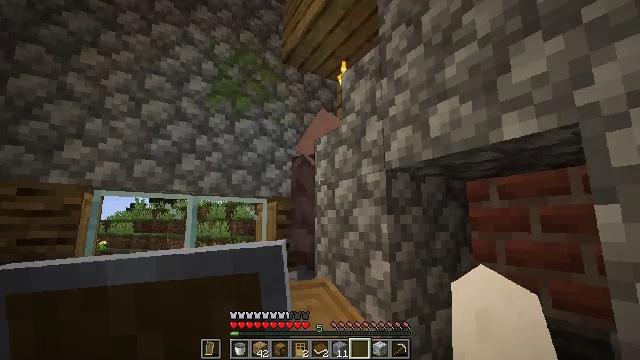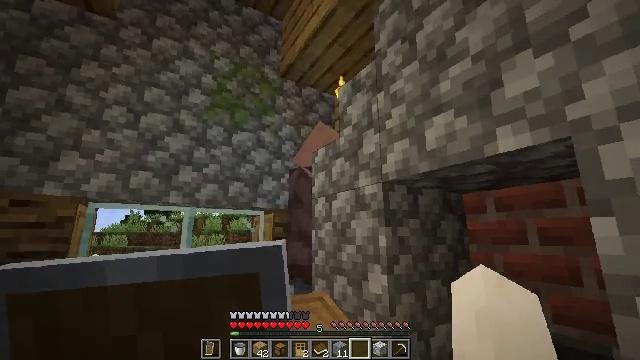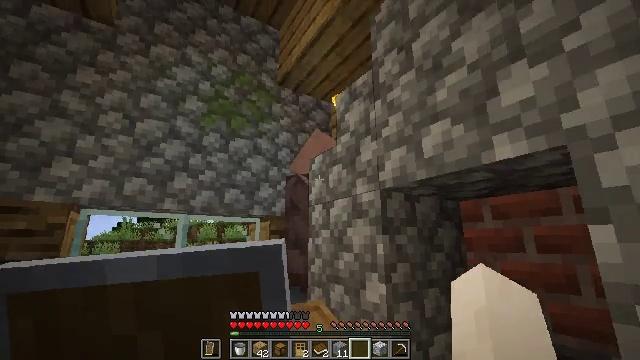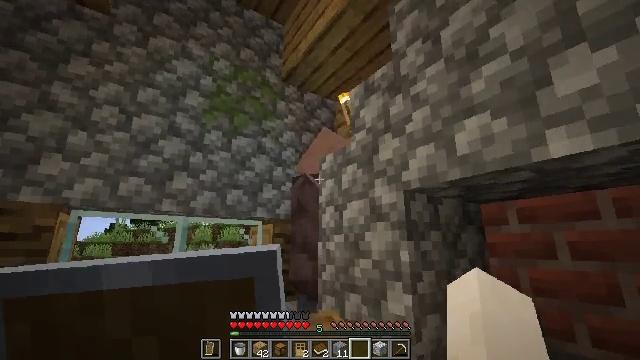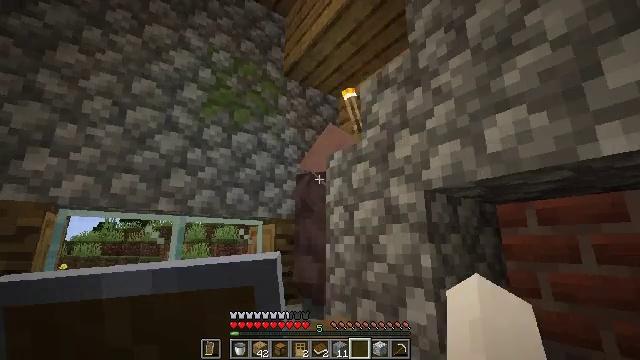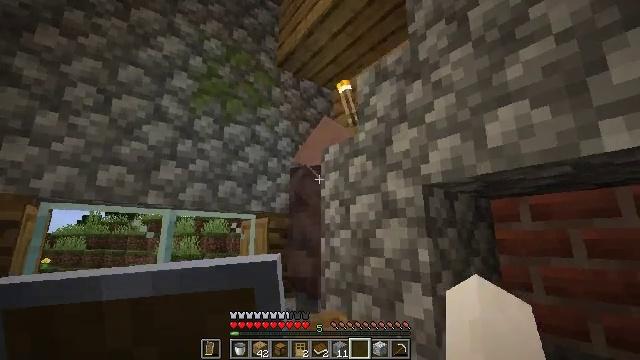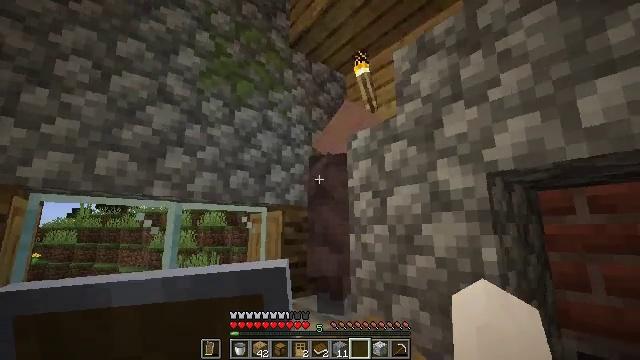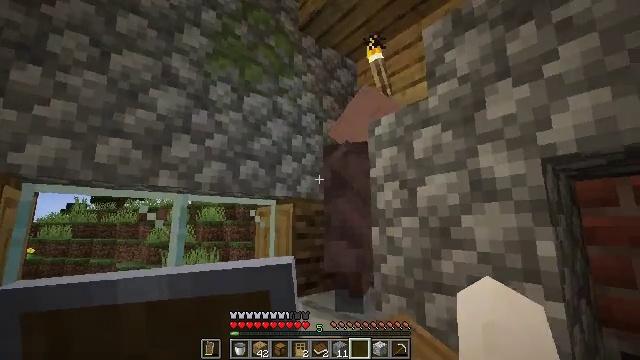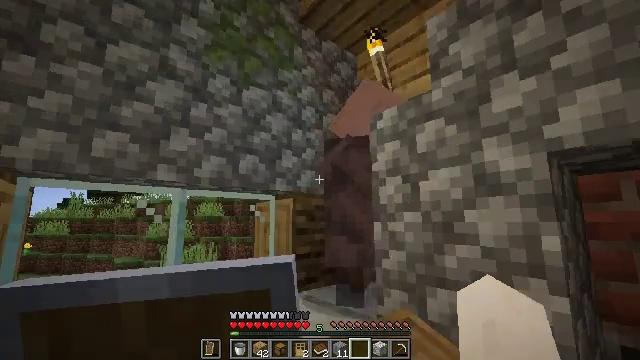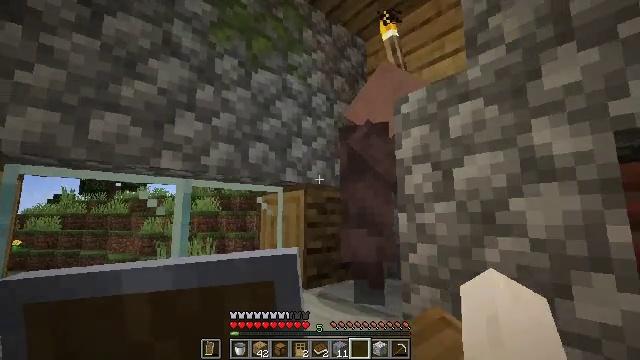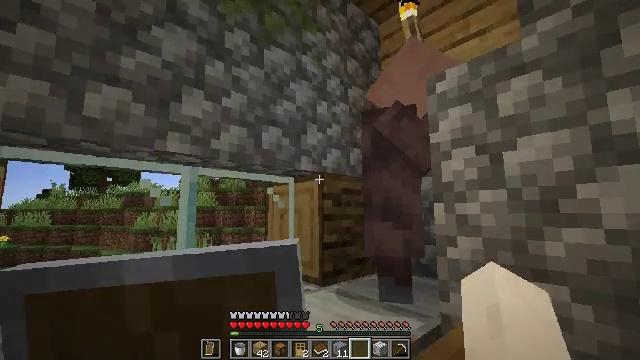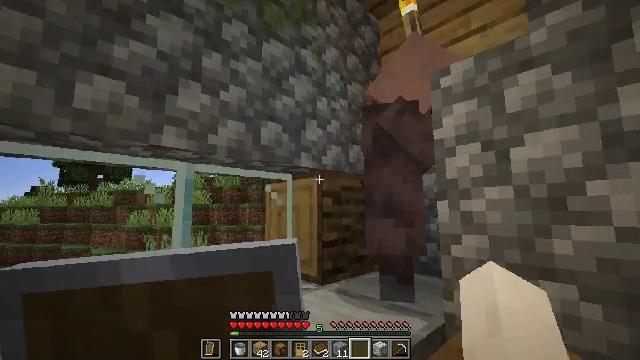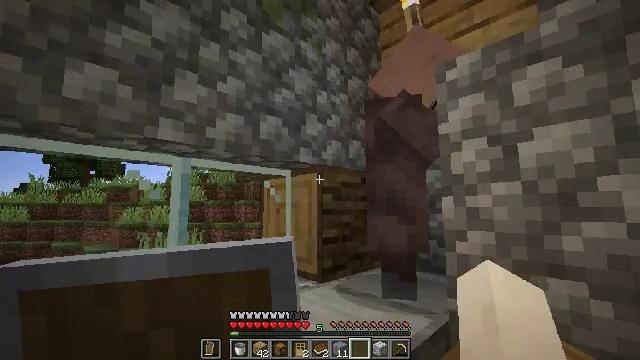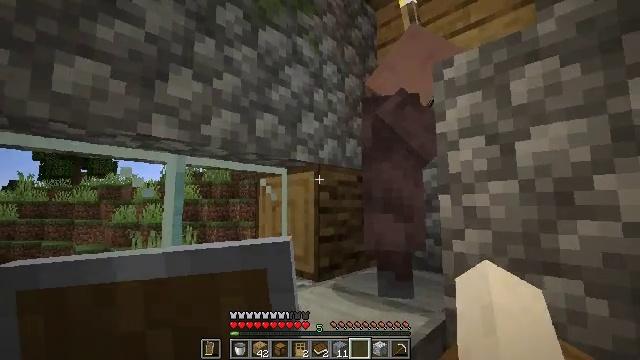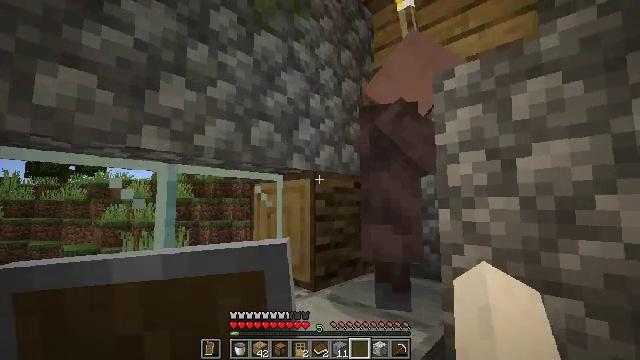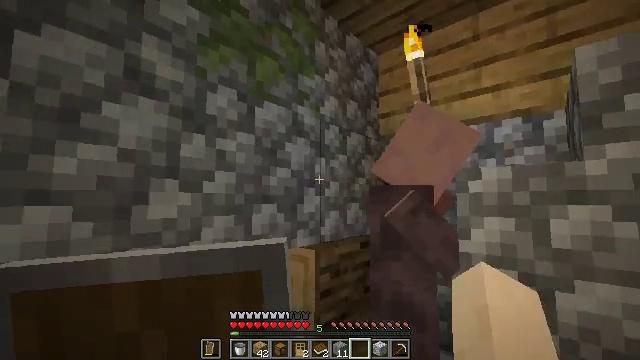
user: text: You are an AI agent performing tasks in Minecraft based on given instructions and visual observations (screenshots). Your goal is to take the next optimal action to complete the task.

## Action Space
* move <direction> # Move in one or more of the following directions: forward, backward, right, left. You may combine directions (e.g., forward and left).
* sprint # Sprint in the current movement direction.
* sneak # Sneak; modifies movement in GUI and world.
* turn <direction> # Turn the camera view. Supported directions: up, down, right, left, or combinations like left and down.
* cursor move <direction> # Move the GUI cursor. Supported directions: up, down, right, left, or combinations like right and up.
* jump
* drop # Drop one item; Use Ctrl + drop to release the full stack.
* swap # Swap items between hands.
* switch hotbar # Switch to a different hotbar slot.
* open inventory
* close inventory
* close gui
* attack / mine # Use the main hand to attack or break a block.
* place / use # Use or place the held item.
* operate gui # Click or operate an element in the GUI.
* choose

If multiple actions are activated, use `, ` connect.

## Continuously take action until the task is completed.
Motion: motion action
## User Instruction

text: Destroy the lectern to reuse it.
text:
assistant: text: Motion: turn up
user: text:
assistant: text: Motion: move forward and move left, turn up
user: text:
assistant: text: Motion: move forward and move left, turn right
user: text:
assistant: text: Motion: move forward and move left, turn right
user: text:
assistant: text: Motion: move forward and move left, turn right and down
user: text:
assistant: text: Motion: move forward and move left, turn right and down
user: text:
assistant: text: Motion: move forward and move left, turn down
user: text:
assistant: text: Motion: move forward and move left, turn down
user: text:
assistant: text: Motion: move forward and move left, turn right and down
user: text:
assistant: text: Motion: turn right and down
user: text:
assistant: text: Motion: turn right
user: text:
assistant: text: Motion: turn right
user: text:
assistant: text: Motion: turn right
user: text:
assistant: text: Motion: move forward and move left, turn right, jump
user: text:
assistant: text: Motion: move forward and move left, turn right, jump
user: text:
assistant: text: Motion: move forward and move left, turn right and down, jump
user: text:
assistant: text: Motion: move forward and move left, turn right and down, jump
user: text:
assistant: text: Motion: move forward and move left, turn right and down
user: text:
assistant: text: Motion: move forward and move left, turn right and down
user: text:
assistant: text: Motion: move forward and move left, turn right and down
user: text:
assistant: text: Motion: move forward and move left, turn right and down
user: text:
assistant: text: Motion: move forward, turn right and down
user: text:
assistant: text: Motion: move forward
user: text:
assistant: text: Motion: move forward, turn right and down
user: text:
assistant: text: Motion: move forward, turn right and down
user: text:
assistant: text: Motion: move forward, turn right and down
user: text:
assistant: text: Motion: move forward, turn right and down
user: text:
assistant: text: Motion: move forward and move left, turn right and down
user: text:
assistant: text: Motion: move forward and move left, turn right and down
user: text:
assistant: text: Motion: move forward and move left, turn right and down